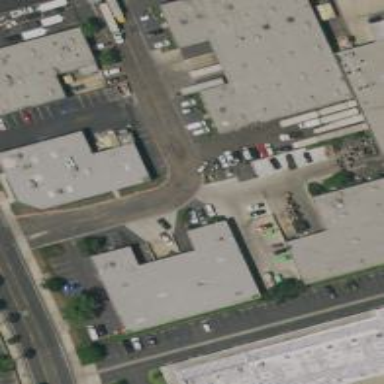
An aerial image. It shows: Industrial building.